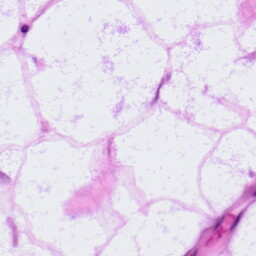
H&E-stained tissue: LymphNode